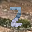
Label: 2